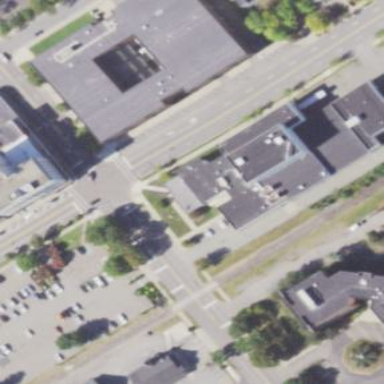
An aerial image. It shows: Building.